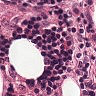
Metastatic tissue present: no